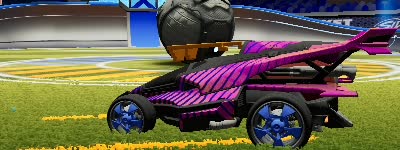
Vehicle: aftershock